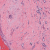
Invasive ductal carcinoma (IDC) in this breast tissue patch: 1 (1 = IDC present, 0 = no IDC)